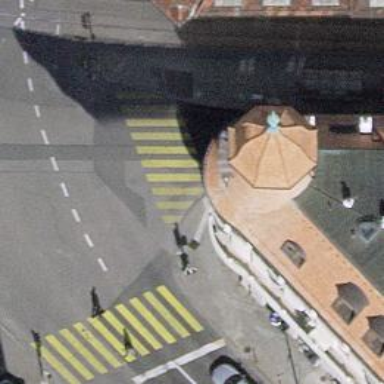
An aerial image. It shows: Crossing with traffic signals.